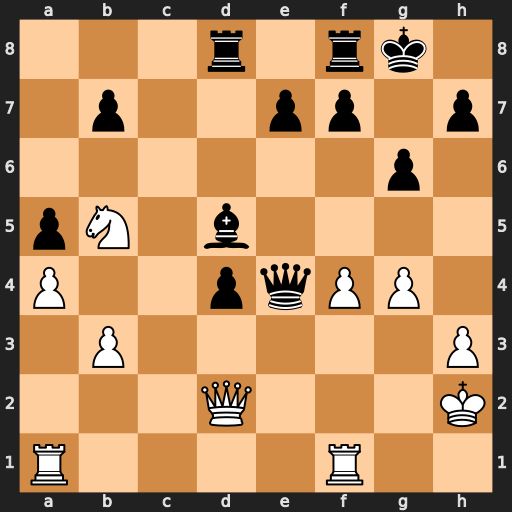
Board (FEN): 3r1rk1/1p2pp1p/6p1/pN1b4/P2pqPP1/1P5P/3Q3K/R4R2
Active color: w
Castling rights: -
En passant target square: -
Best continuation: Rae1 Qg2+ Qxg2 Bxg2 Kxg2